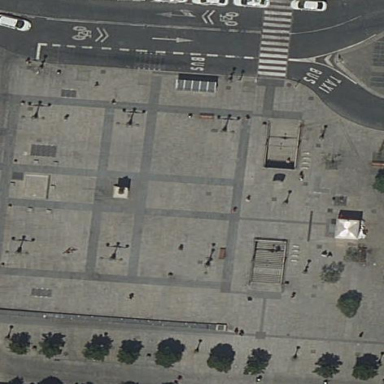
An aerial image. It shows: Square with pedestrian sett road.